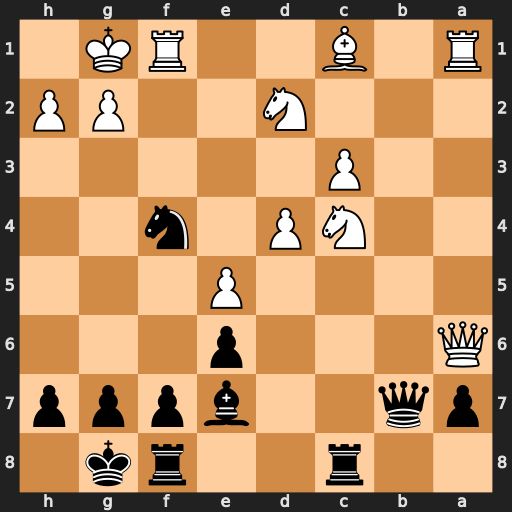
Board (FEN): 2r2rk1/pq2bppp/Q3p3/4P3/2NP1n2/2P5/3N2PP/R1B2RK1
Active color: b
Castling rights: -
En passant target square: -
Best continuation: Qxg2#